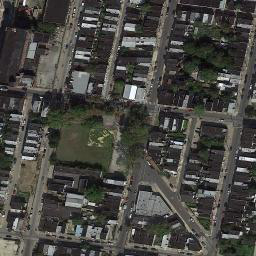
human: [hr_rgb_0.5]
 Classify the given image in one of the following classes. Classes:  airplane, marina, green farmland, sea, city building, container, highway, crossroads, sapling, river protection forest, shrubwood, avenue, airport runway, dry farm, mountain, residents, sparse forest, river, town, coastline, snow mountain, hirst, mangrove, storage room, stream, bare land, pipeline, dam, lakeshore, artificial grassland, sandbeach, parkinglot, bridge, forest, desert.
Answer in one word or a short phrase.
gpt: town